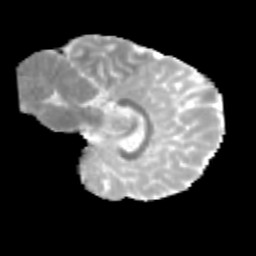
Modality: MD
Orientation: sagittal
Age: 12
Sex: male
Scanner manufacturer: siemens
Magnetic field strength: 3 T
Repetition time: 3.8 s
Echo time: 0.07 s